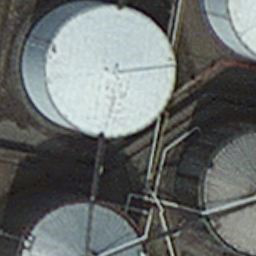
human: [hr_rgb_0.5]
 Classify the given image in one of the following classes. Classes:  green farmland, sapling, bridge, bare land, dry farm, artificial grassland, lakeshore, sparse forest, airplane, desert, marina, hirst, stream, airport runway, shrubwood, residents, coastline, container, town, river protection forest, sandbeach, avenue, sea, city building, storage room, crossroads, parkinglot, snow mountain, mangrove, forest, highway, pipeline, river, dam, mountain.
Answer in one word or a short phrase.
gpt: storage room